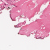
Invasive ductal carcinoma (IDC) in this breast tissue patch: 0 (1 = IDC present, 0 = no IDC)